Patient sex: F
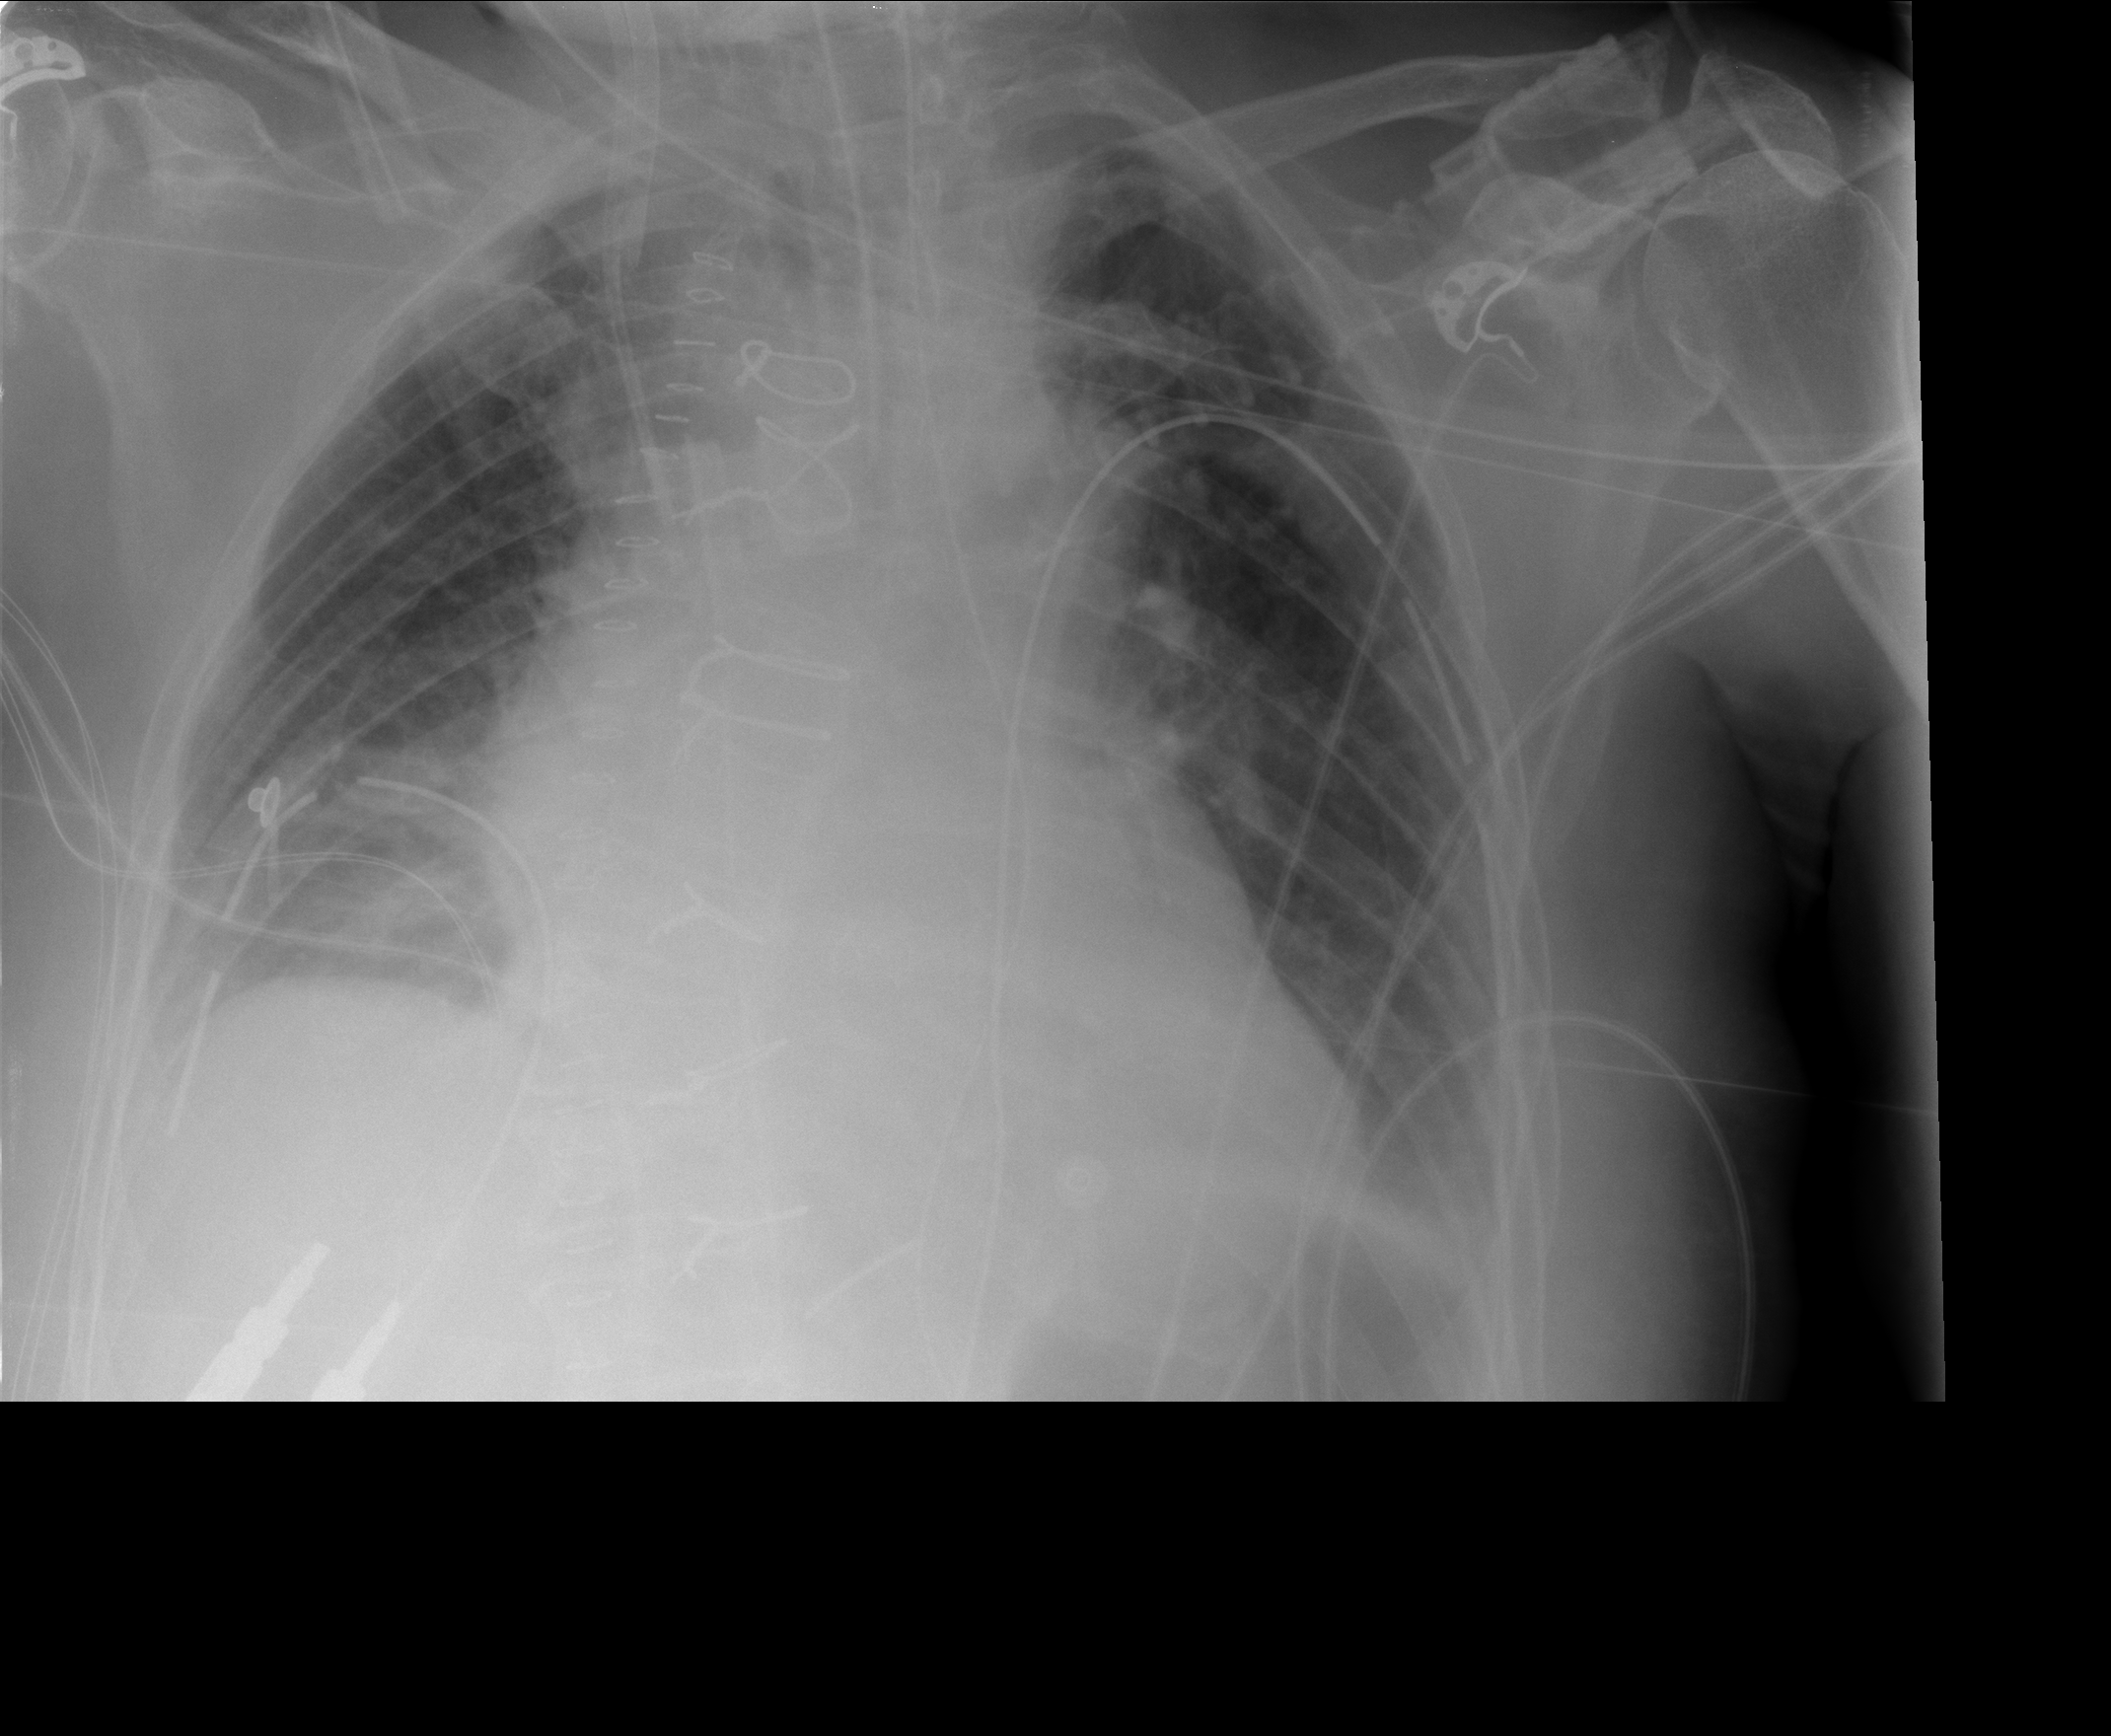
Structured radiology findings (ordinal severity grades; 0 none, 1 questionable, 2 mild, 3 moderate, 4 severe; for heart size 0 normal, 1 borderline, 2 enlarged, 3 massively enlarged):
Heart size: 2
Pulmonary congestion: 0
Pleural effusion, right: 0
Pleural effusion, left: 2
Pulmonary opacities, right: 0
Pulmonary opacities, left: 0
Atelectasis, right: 0
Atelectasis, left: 2